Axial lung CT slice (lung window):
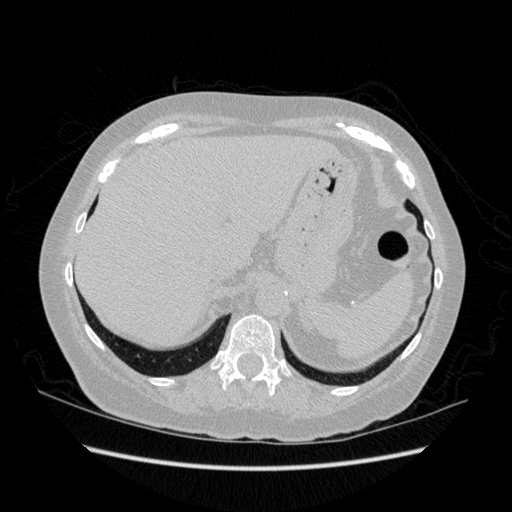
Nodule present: no